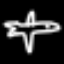
Label: airplane